Fundus camera: zeiss
Shooting center: midpoint
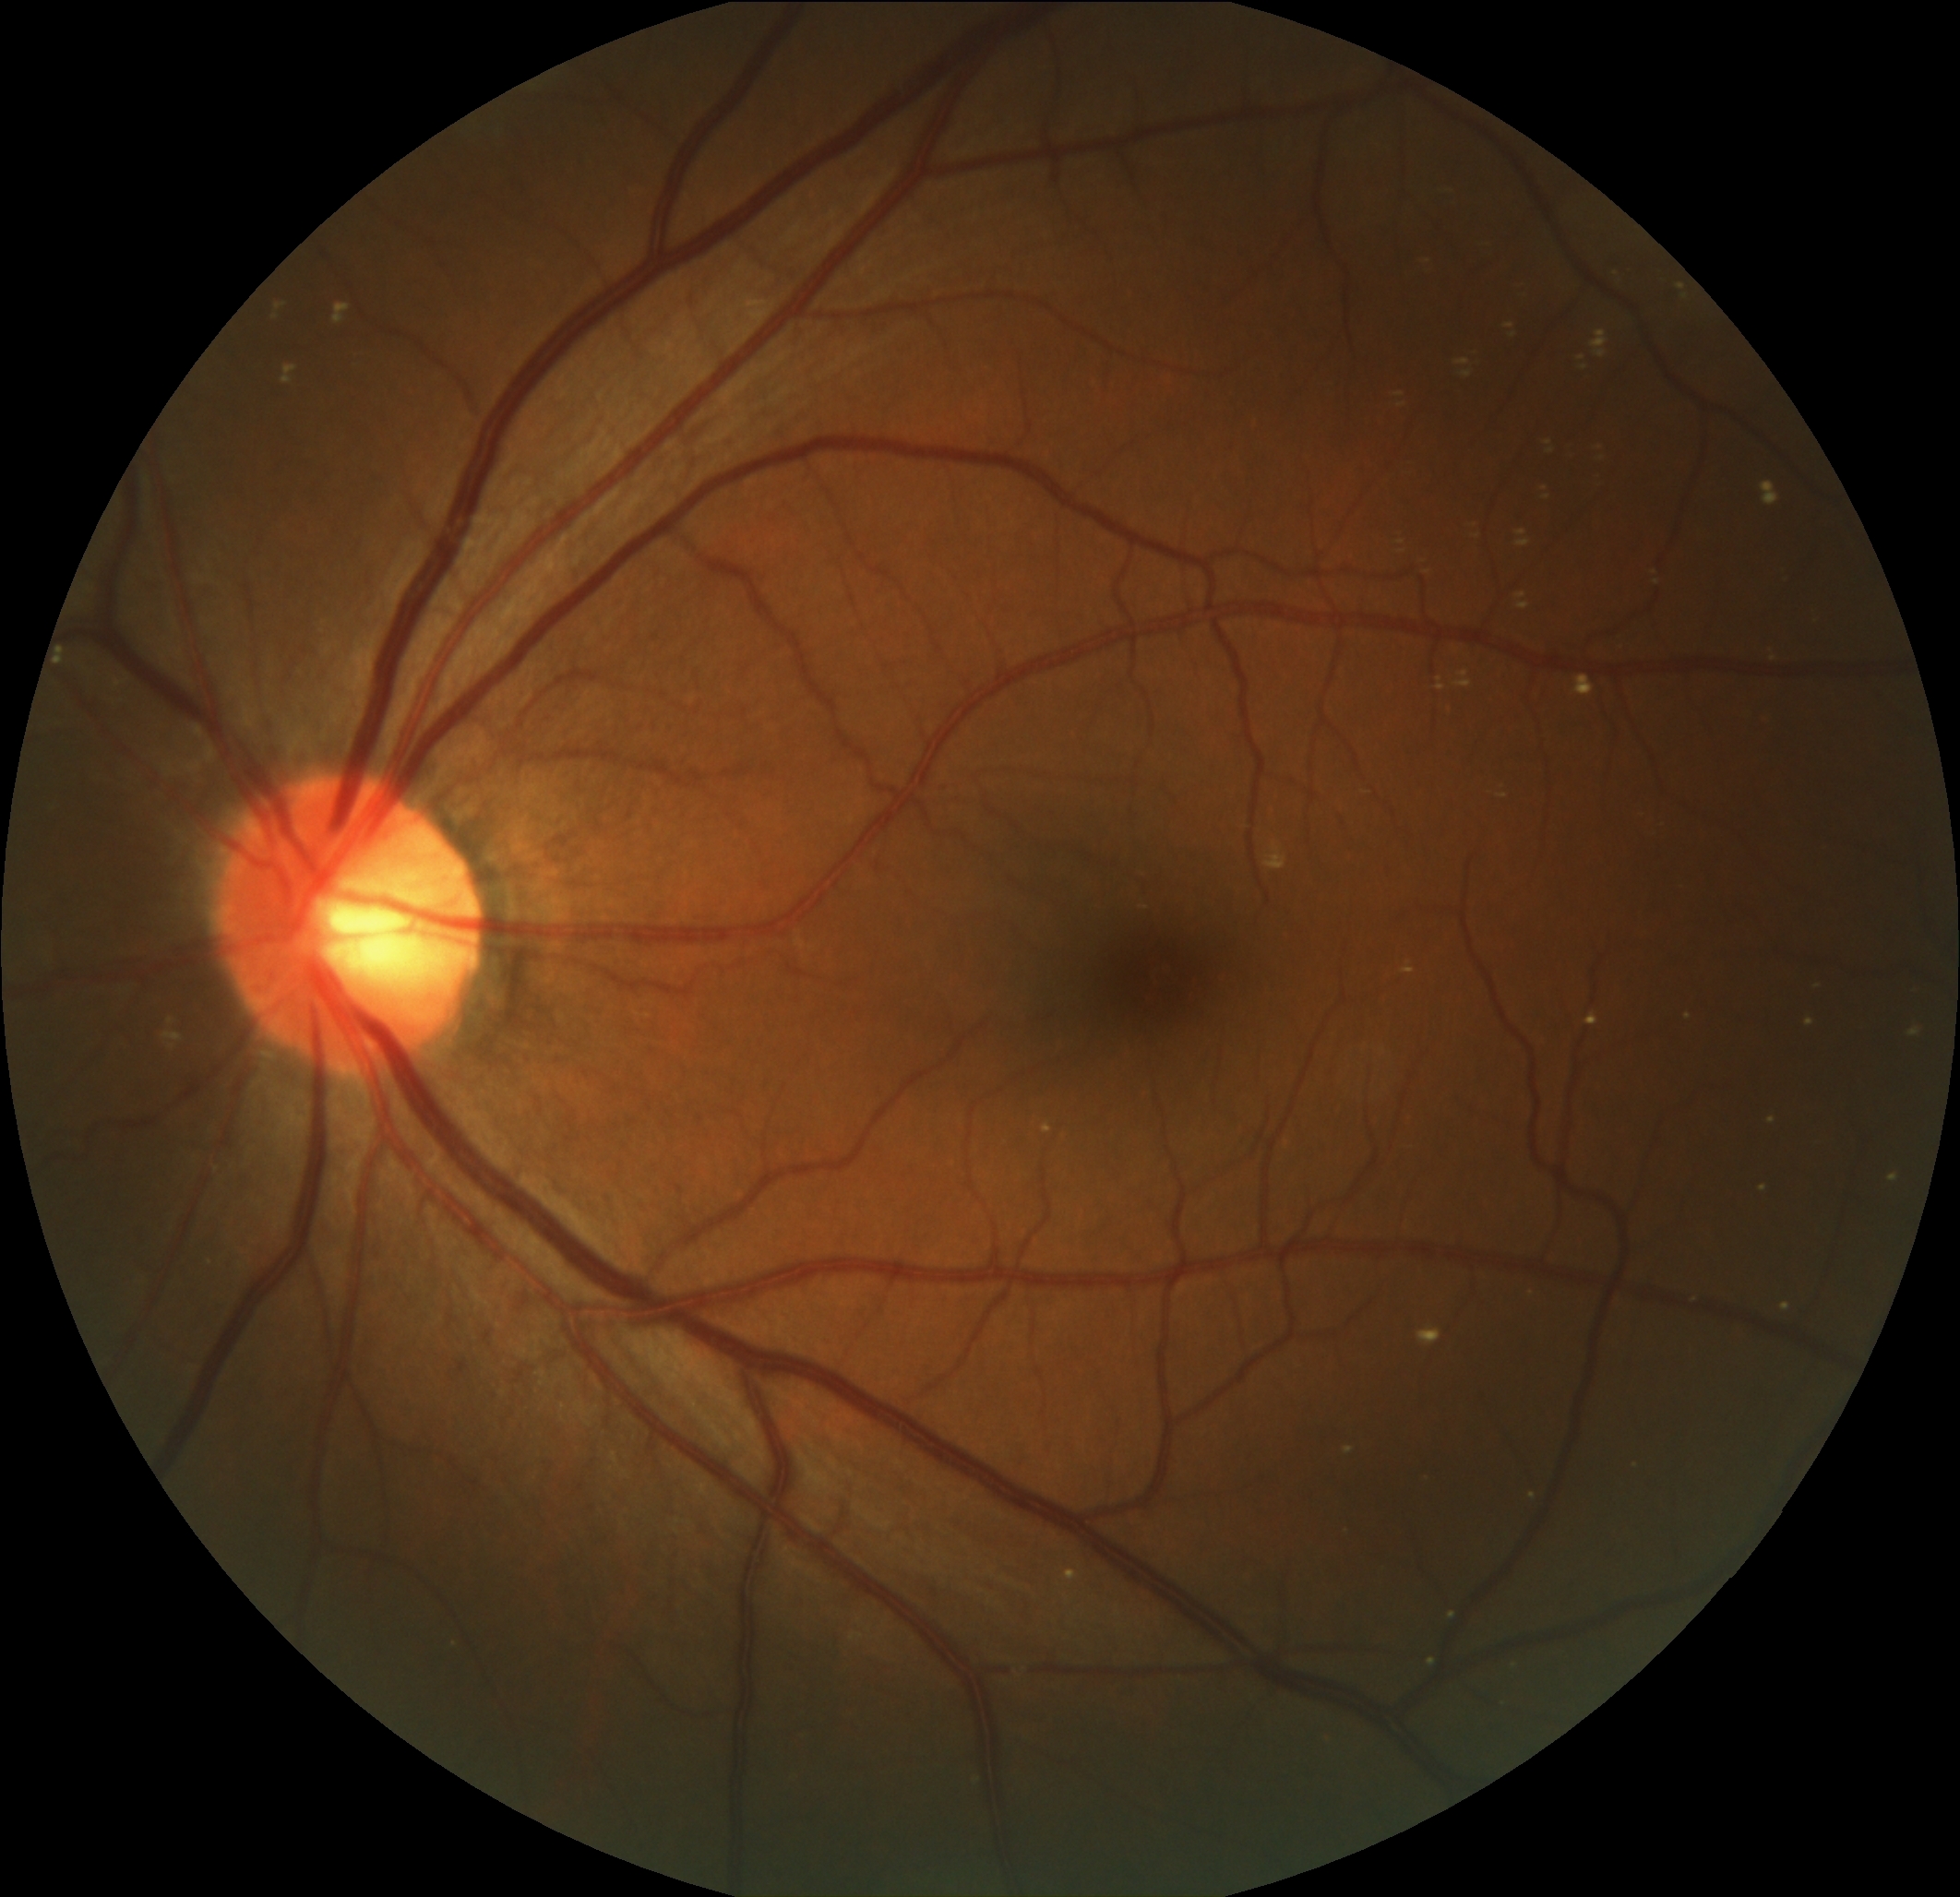
Pathologic myopia: no
Patchy retinal atrophy: present
Retinal detachment: absent